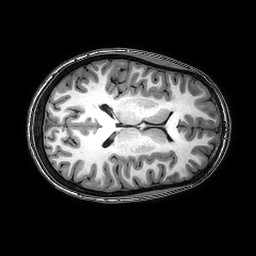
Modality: T1w
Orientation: axial
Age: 23
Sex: female
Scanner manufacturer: philips
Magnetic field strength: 3 T
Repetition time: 0.00827 s
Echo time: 0.0038 s